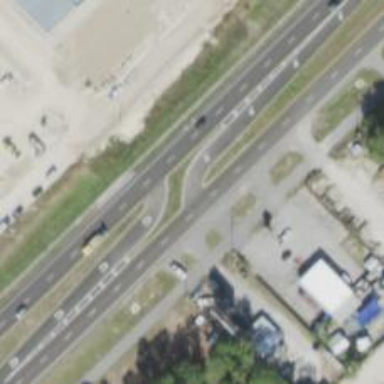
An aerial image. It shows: Trunk link highway.